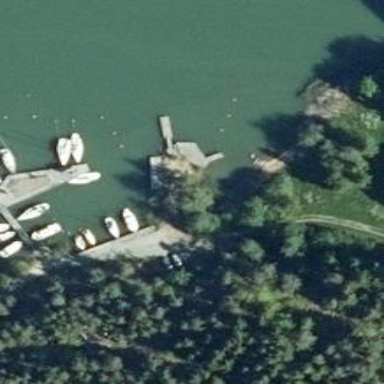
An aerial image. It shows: Marina on leisure land.